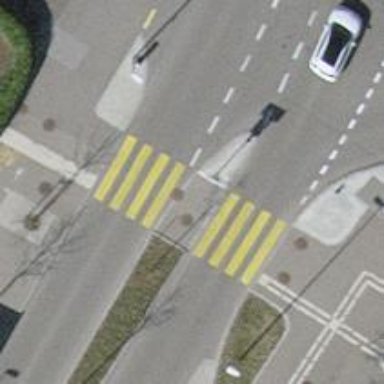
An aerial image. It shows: Asphalt footway with uncontrolled zebra crossing. The crossing includes island.